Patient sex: M
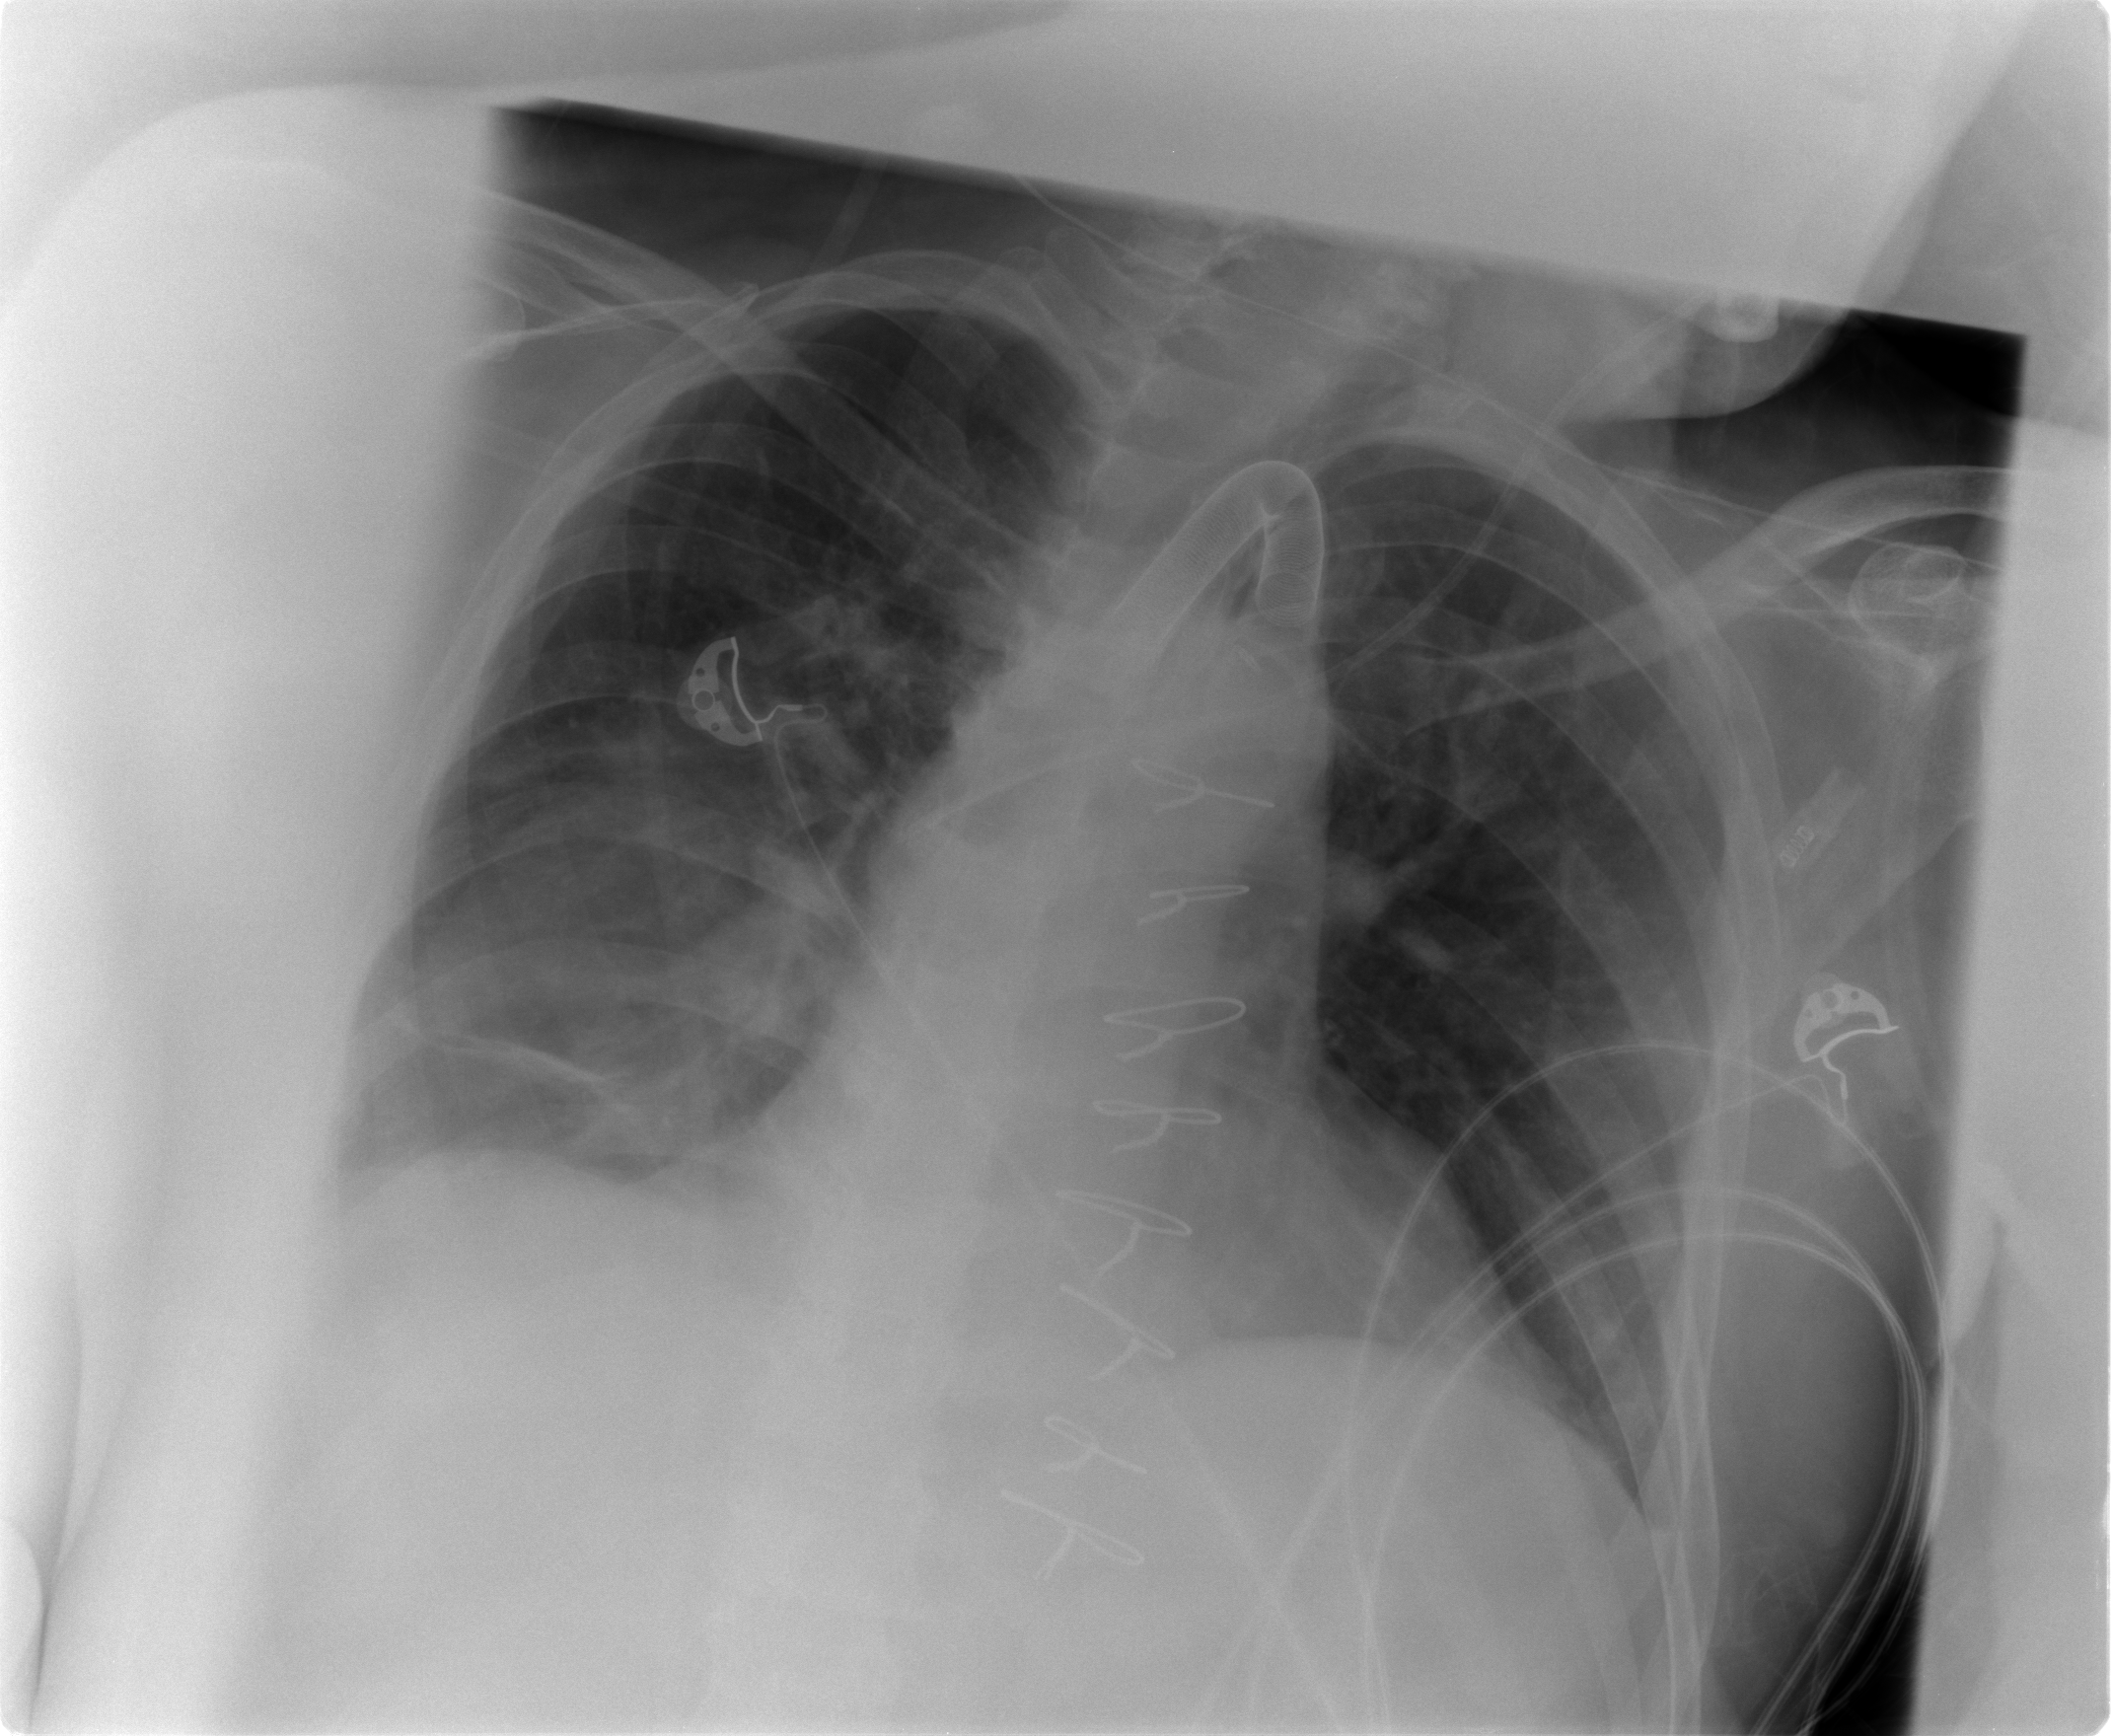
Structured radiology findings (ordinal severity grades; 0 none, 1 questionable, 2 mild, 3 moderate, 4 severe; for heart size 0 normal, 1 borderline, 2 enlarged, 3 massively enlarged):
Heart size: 0
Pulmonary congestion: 0
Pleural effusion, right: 0
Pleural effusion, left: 0
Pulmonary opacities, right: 2
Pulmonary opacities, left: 0
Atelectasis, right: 2
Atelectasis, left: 0